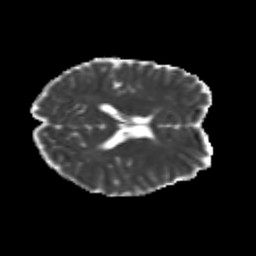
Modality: MD
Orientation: axial
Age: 26
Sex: male
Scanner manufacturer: siemens
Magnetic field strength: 3 T
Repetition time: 3.5 s
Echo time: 0.104 s